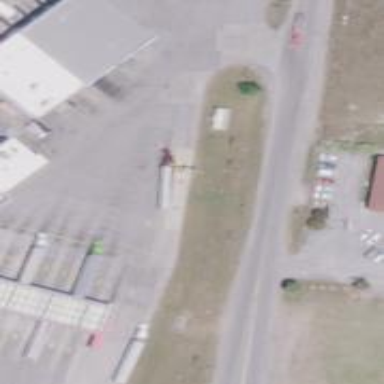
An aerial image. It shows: Weighbridge facility.